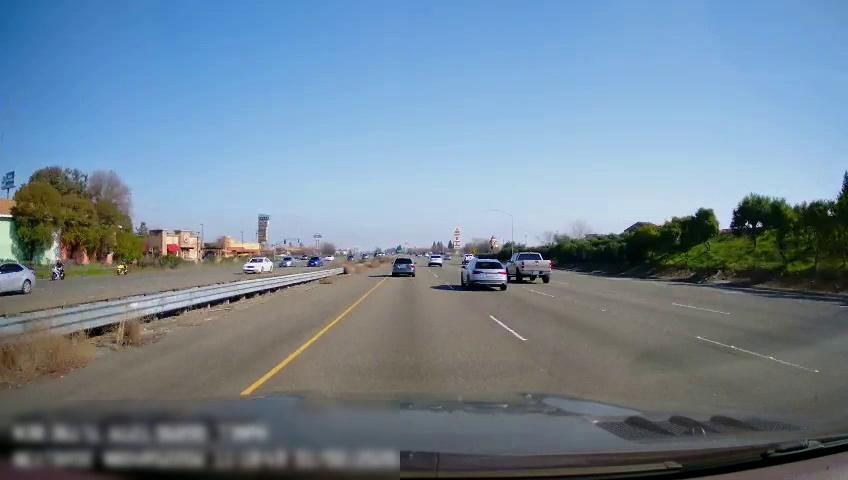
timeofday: Day
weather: Sunny
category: Drivable Space
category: Drivable Space
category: Vehicles | Car
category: Vehicles | SUV
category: Vehicles | Car
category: Vehicles | Car
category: Vehicles | Car
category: Motorbikes
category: Motorbikes
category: Vehicles | Car
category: Vehicles | Car
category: Vehicles | Truck
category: Vehicles | SUV
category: Vehicles | Car
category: Vehicles | Truck
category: Lanes | Current Lane
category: Lanes | Current Lane
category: Lanes | Alternate Lane
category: Lanes | Alternate Lane
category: Lanes | Alternate Lane